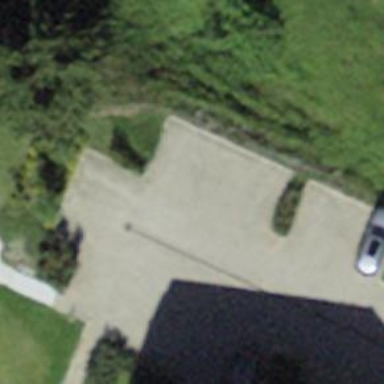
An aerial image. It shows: Parking area with surface.